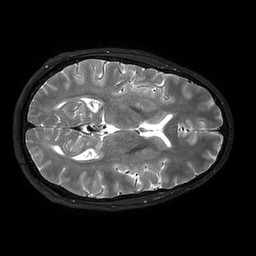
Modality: T2w
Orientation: axial
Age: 39
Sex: male
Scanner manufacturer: philips
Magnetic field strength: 3 T
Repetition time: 2.5 s
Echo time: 0.2864 s